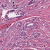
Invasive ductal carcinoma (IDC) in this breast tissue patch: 1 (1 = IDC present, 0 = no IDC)